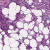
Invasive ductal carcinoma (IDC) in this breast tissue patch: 1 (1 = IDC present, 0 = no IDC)